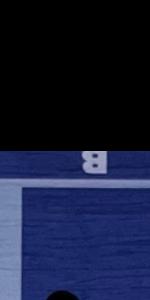
Label: Empty